Interaction volume radius: 5 \u00c5
Interaction volume height: 15 \u00c5
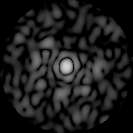
Disorder parameter: 0.8344